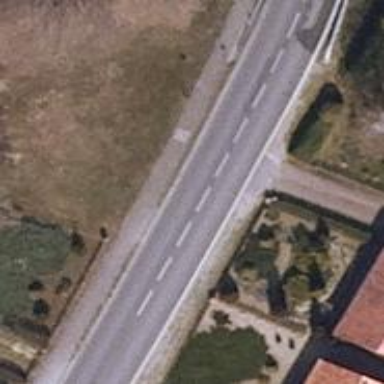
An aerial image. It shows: Secondary road with separate asphalt sidewalk.